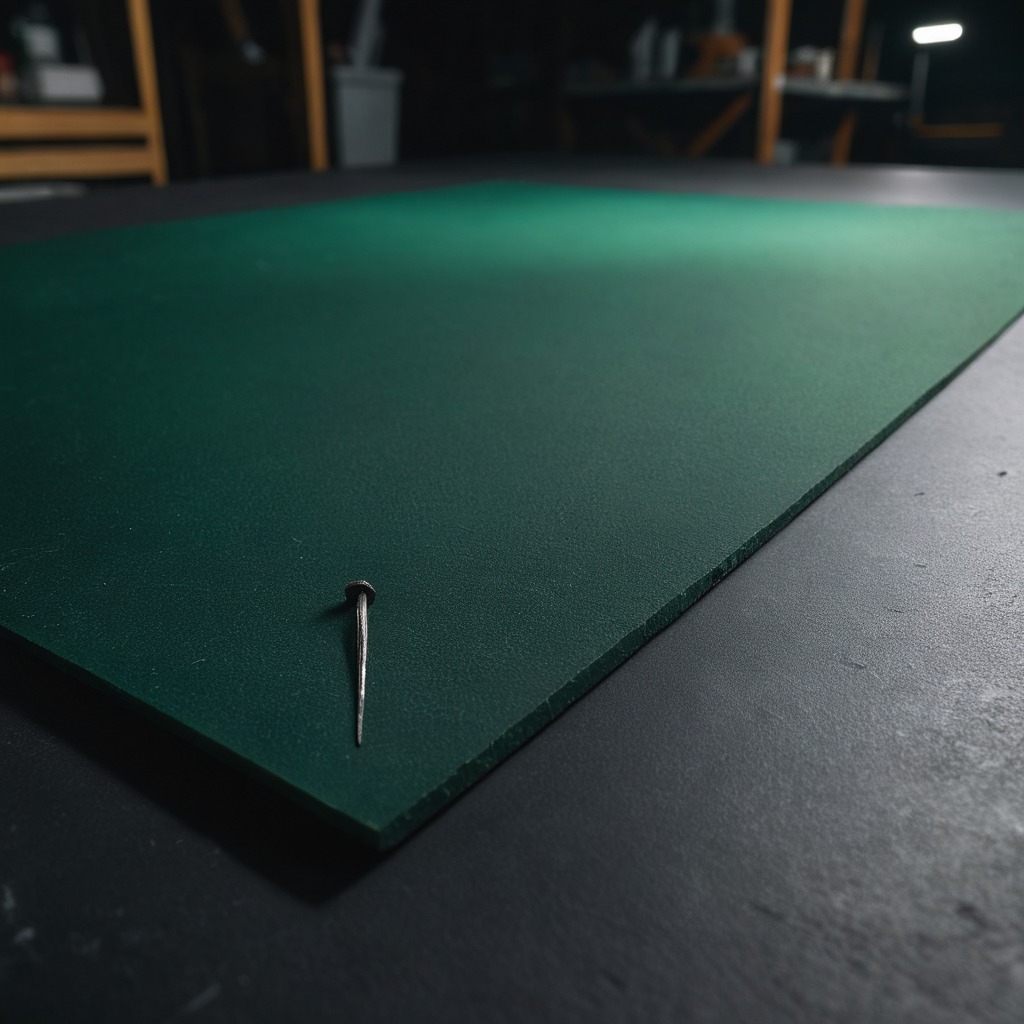
A nail is lying on the tabletop.